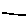
Label: line